Question: I'm trying to add a custom text layout in a div by using shape-outside and clip-path. It does work as intended except one thing - parent height is not fixed so .my-div:before should automatically adapt to parent .my-div .
Is there a way to do it without using position:absolute on :before element? If I use position:absolute then text in .my-div ignores the shape. If I add fixed height to before element then overflow:hidden is ignored and fixed height might not fit the div.
Any suggestions?
'''
.my-div {
width: 100%;
height: 100%;
text-align: justify;
position: relative;
overflow:hidden;
}
.my-div:before {
dispaly:block;
content:"";
float:right;
width: 200px;
height: 350px; <!-- want to get rid of that height, and somehow use 100% height of .my-div without using position:absolute; OR set height to large number but somehow hide everything what's higher than parent -->
background: #eee;
shape-outside: polygon(100% 0%, 83% 1%, 86% 9%, 91% 13%, 81% 20%, 87% 30%, 91% 37%, 82% 40%, 70% 48%, 85% 58%, 92% 64%, 81% 66%, 74% 71%, 87% 73%, 91% 82%, 84% 83%, 71% 89%, 89% 93%, 91% 99%, 100% 99%);
clip-path: polygon(100% 0%, 83% 1%, 86% 9%, 91% 13%, 81% 20%, 87% 30%, 91% 37%, 82% 40%, 70% 48%, 85% 58%, 92% 64%, 81% 66%, 74% 71%, 87% 73%, 91% 82%, 84% 83%, 71% 89%, 89% 93%, 91% 99%, 100% 99%);
}
'''

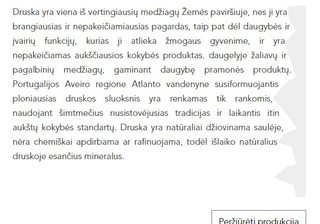
Answer: Flexbox can help your here.
Resize the below to see the result:
'''
.wrapper {
display: flex; /* this will allow you to use height:100% */
/* to debug, can be removed*/
resize: horizontal;
overflow: hidden;
border:1px solid;
/**/
}
.my-div {
text-align: justify;
font-size: 30px;
margin: 0;
}
.my-div:before {
content :"";
float: right;
width: 200px;
height: 100%; /* here */
background: #eee;
--shape:polygon(100% 0%, 83% 1%, 86% 9%, 91% 13%, 81% 20%, 87% 30%, 91% 37%, 82% 40%, 70% 48%, 85% 58%, 92% 64%, 81% 66%, 74% 71%, 87% 73%, 91% 82%, 84% 83%, 71% 89%, 89% 93%, 91% 99%, 100% 99%);
shape-outside: var(--shape);
clip-path: var(--shape);
}
'''
'''
<div class="wrapper">
<p class="my-div">
Pie icing jelly-o chocolate donut tootsie roll jelly-o tart chupa chups. Jujubes fruitcake lemon drops muffin gummi bears sweet marshmallow tootsie roll jelly beans. Tart chupa chups chocolate sesame snaps sweet halvah. Sugar plum gummi bears cake cupcake jelly cake lemon drops marzipan. Marshmallow cotton candy wafer apple pie gummi bears gummi bears toffee gummies carrot cake.
</p>
</div>
'''
More detail: <URL>